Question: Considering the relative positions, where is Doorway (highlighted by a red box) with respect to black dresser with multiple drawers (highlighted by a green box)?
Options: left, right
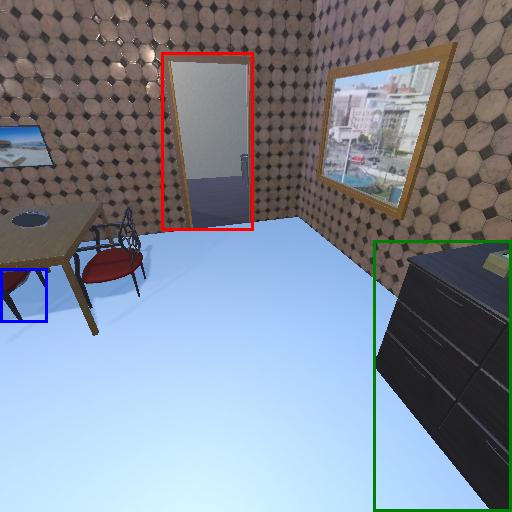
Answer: left